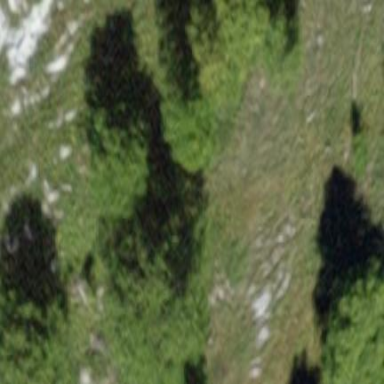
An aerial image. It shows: Forest area.